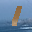
Label: 1